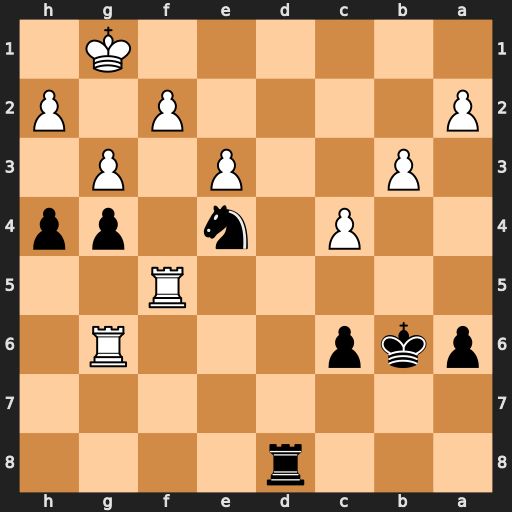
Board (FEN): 3r4/8/pkp3R1/5R2/2P1n1pp/1P2P1P1/P4P1P/6K1
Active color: b
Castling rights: -
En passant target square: -
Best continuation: Rd1+ Kg2 h3#